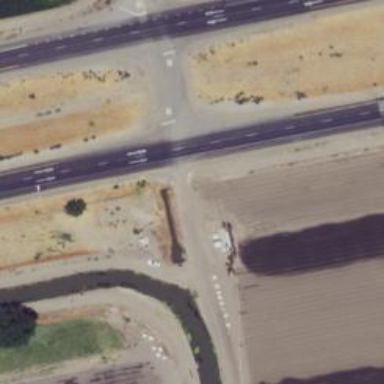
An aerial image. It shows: This image shows trunk highway that functions as expressway.